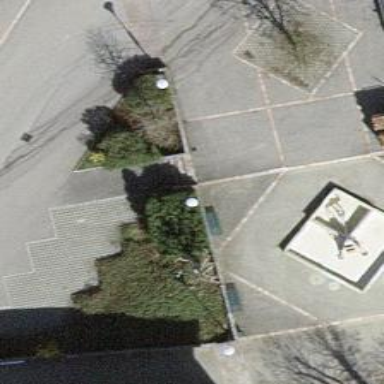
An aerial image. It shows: Bench.